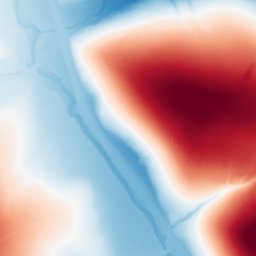
Category: trend_removal
Decomposition family: polynomial_high
Decomposition parameters: degree: 4
Upsampling method: quadratic
Upsampling parameters: scale: 8
Upsampling scale: 8